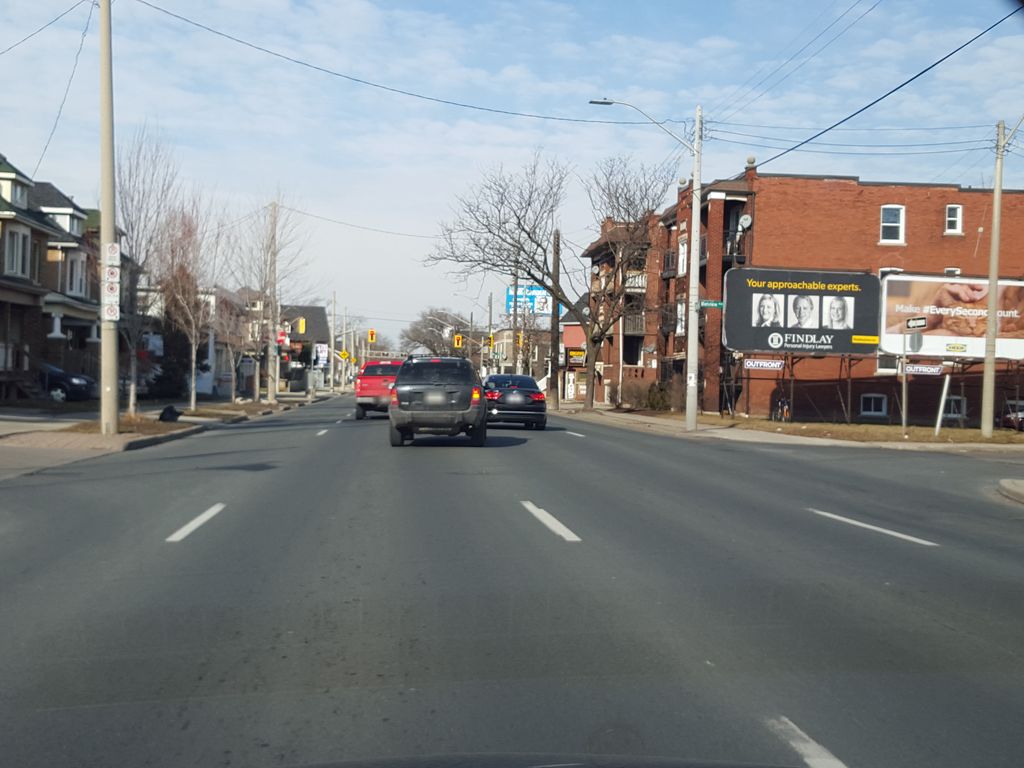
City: hamilton